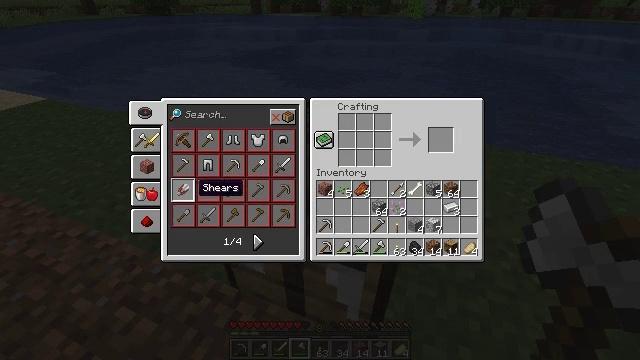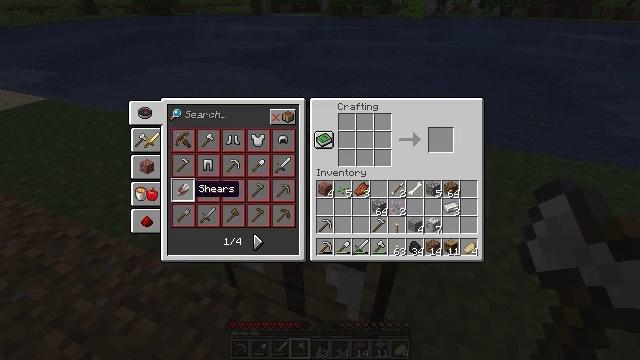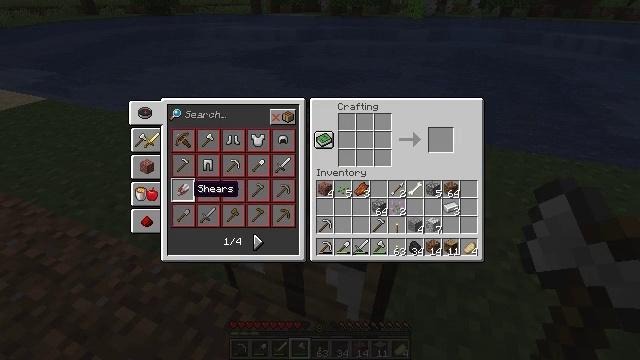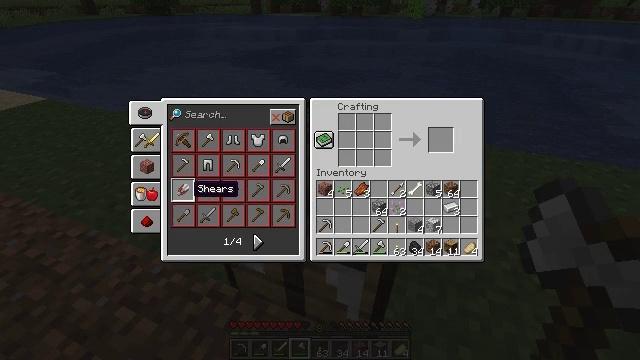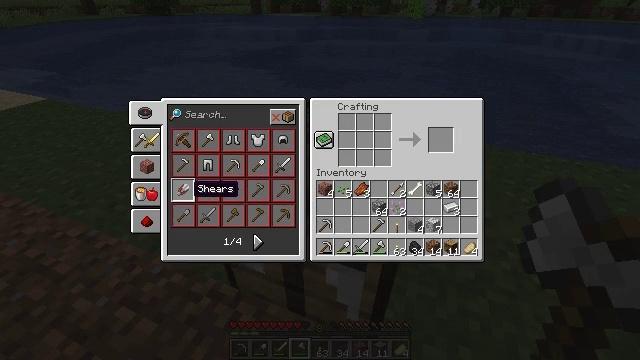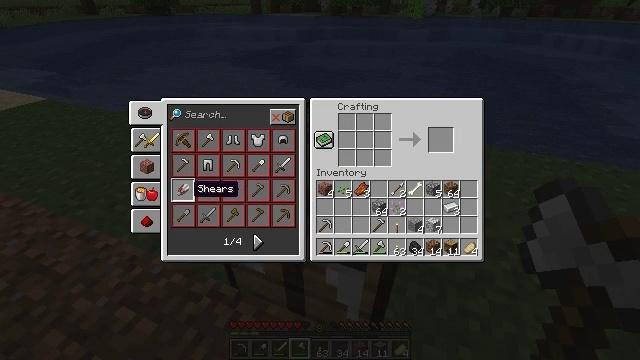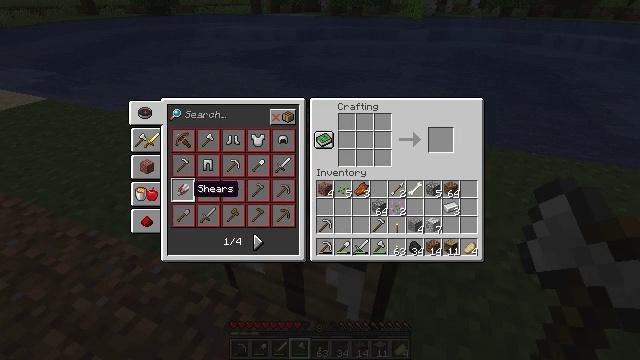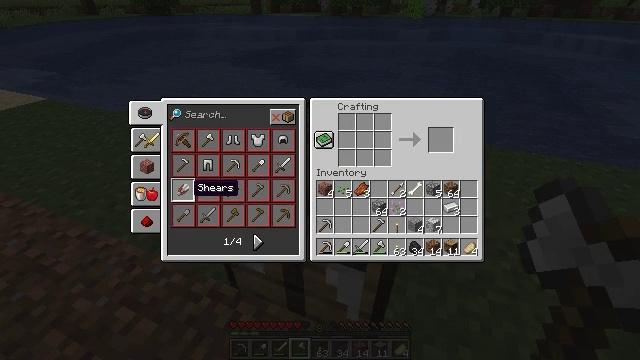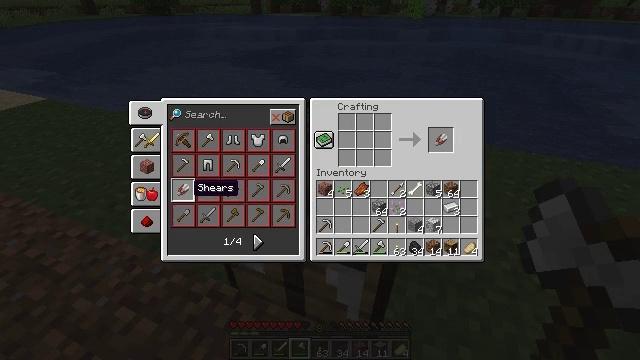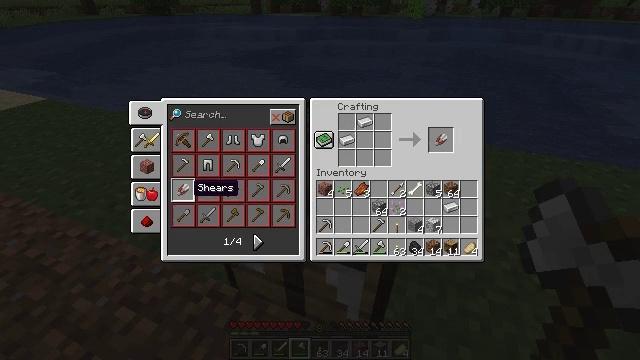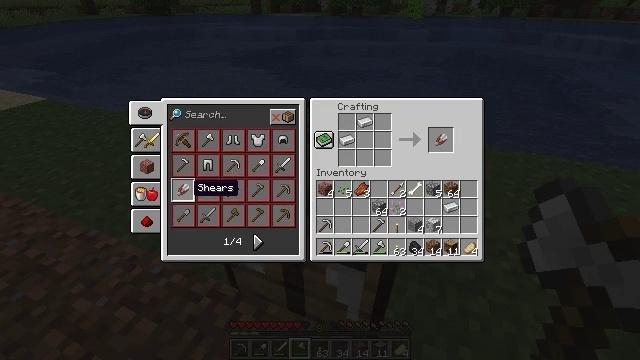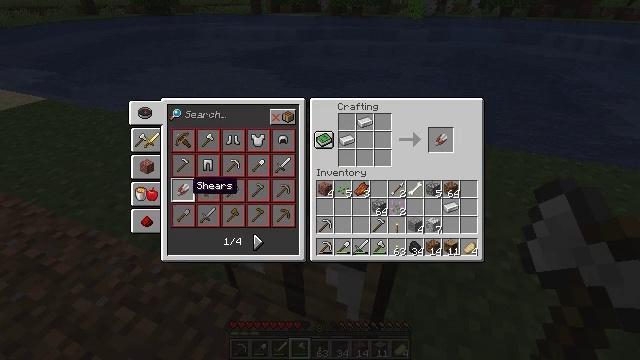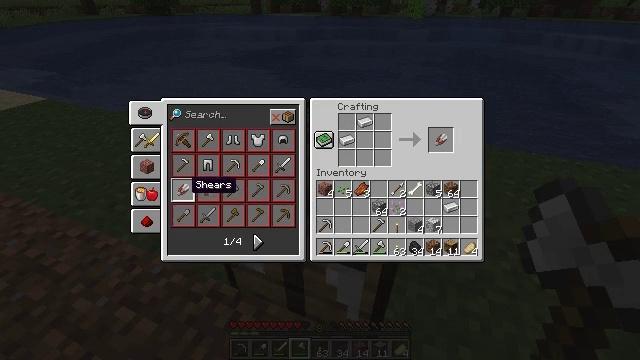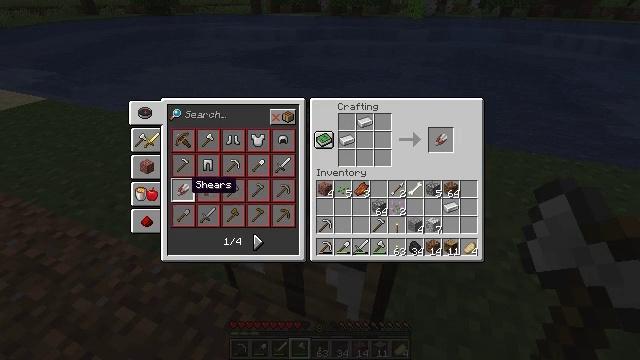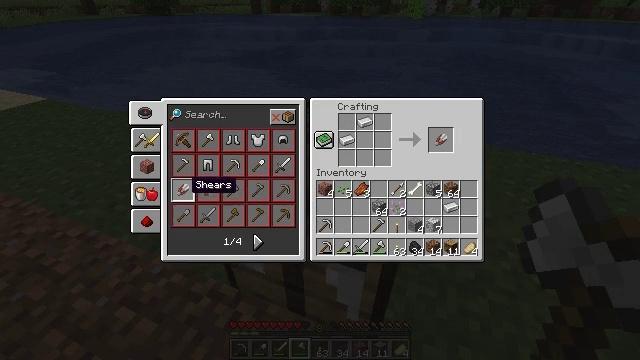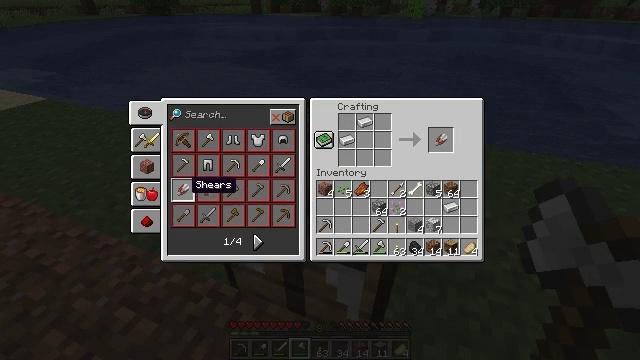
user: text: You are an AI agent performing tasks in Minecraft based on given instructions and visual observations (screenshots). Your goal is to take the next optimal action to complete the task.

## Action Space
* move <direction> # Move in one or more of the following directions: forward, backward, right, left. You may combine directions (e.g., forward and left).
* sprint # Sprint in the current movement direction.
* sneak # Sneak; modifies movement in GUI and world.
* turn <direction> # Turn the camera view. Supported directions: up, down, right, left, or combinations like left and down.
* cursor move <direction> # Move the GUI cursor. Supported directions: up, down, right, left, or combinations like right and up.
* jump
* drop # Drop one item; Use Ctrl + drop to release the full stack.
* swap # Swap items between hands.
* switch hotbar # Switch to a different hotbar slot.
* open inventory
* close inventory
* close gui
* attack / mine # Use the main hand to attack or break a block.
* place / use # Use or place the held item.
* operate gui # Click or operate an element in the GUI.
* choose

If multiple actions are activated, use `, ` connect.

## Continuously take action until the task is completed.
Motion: motion action
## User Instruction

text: Make shears using two iron ingots in the crafting table.
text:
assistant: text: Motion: no_op
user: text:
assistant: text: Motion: no_op
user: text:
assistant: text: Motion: operate gui
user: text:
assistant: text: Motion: operate gui
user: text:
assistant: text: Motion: operate gui
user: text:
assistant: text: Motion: no_op
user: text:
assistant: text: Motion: no_op
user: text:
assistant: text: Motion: no_op
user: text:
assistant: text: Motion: no_op
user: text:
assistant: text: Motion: no_op
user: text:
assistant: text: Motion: no_op
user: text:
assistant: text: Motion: no_op
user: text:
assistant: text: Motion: no_op
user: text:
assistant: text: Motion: no_op
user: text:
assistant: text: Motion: no_op
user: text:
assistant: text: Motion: no_op
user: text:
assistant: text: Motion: cursor move right
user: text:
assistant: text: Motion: cursor move right and up
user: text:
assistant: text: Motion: cursor move right and up
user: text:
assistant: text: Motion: cursor move right and up
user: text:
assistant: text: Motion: no_op
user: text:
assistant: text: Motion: no_op
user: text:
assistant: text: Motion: cursor move right and up
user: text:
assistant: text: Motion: no_op
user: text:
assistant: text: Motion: no_op
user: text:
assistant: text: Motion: no_op
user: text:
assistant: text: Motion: no_op
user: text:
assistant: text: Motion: no_op
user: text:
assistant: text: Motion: operate gui
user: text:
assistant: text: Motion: operate gui